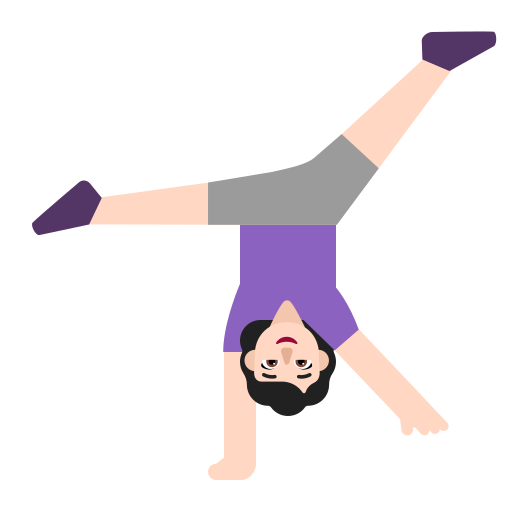
woman cartwheeling flat light